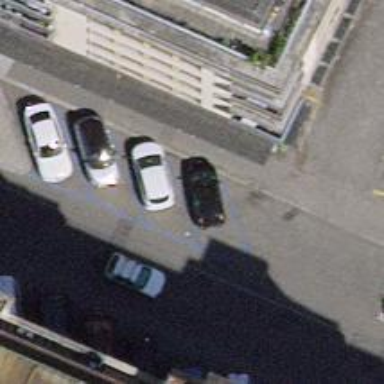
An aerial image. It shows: Bicycle parking area with stands available.